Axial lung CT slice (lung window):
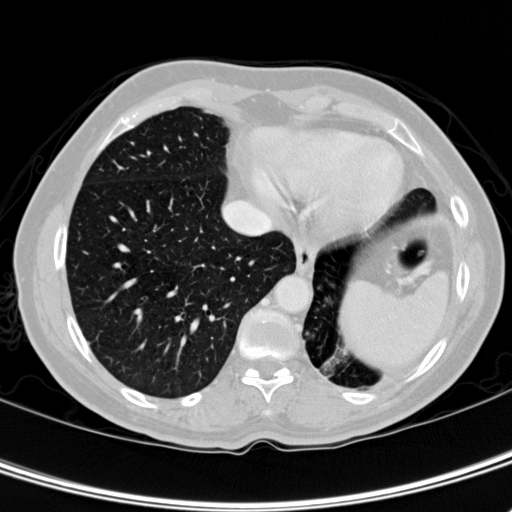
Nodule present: no